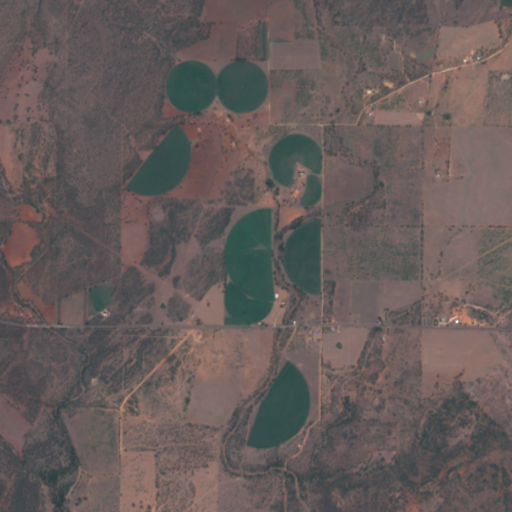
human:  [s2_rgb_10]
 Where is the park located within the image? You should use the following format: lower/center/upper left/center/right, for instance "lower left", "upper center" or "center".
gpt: The park is located in the center right of the image.
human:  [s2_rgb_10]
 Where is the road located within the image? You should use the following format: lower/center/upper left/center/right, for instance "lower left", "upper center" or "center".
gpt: There is no road in the image.